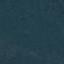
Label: Forest